Field crop: maize
Growth stage: 2
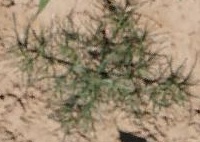
Species: salsola